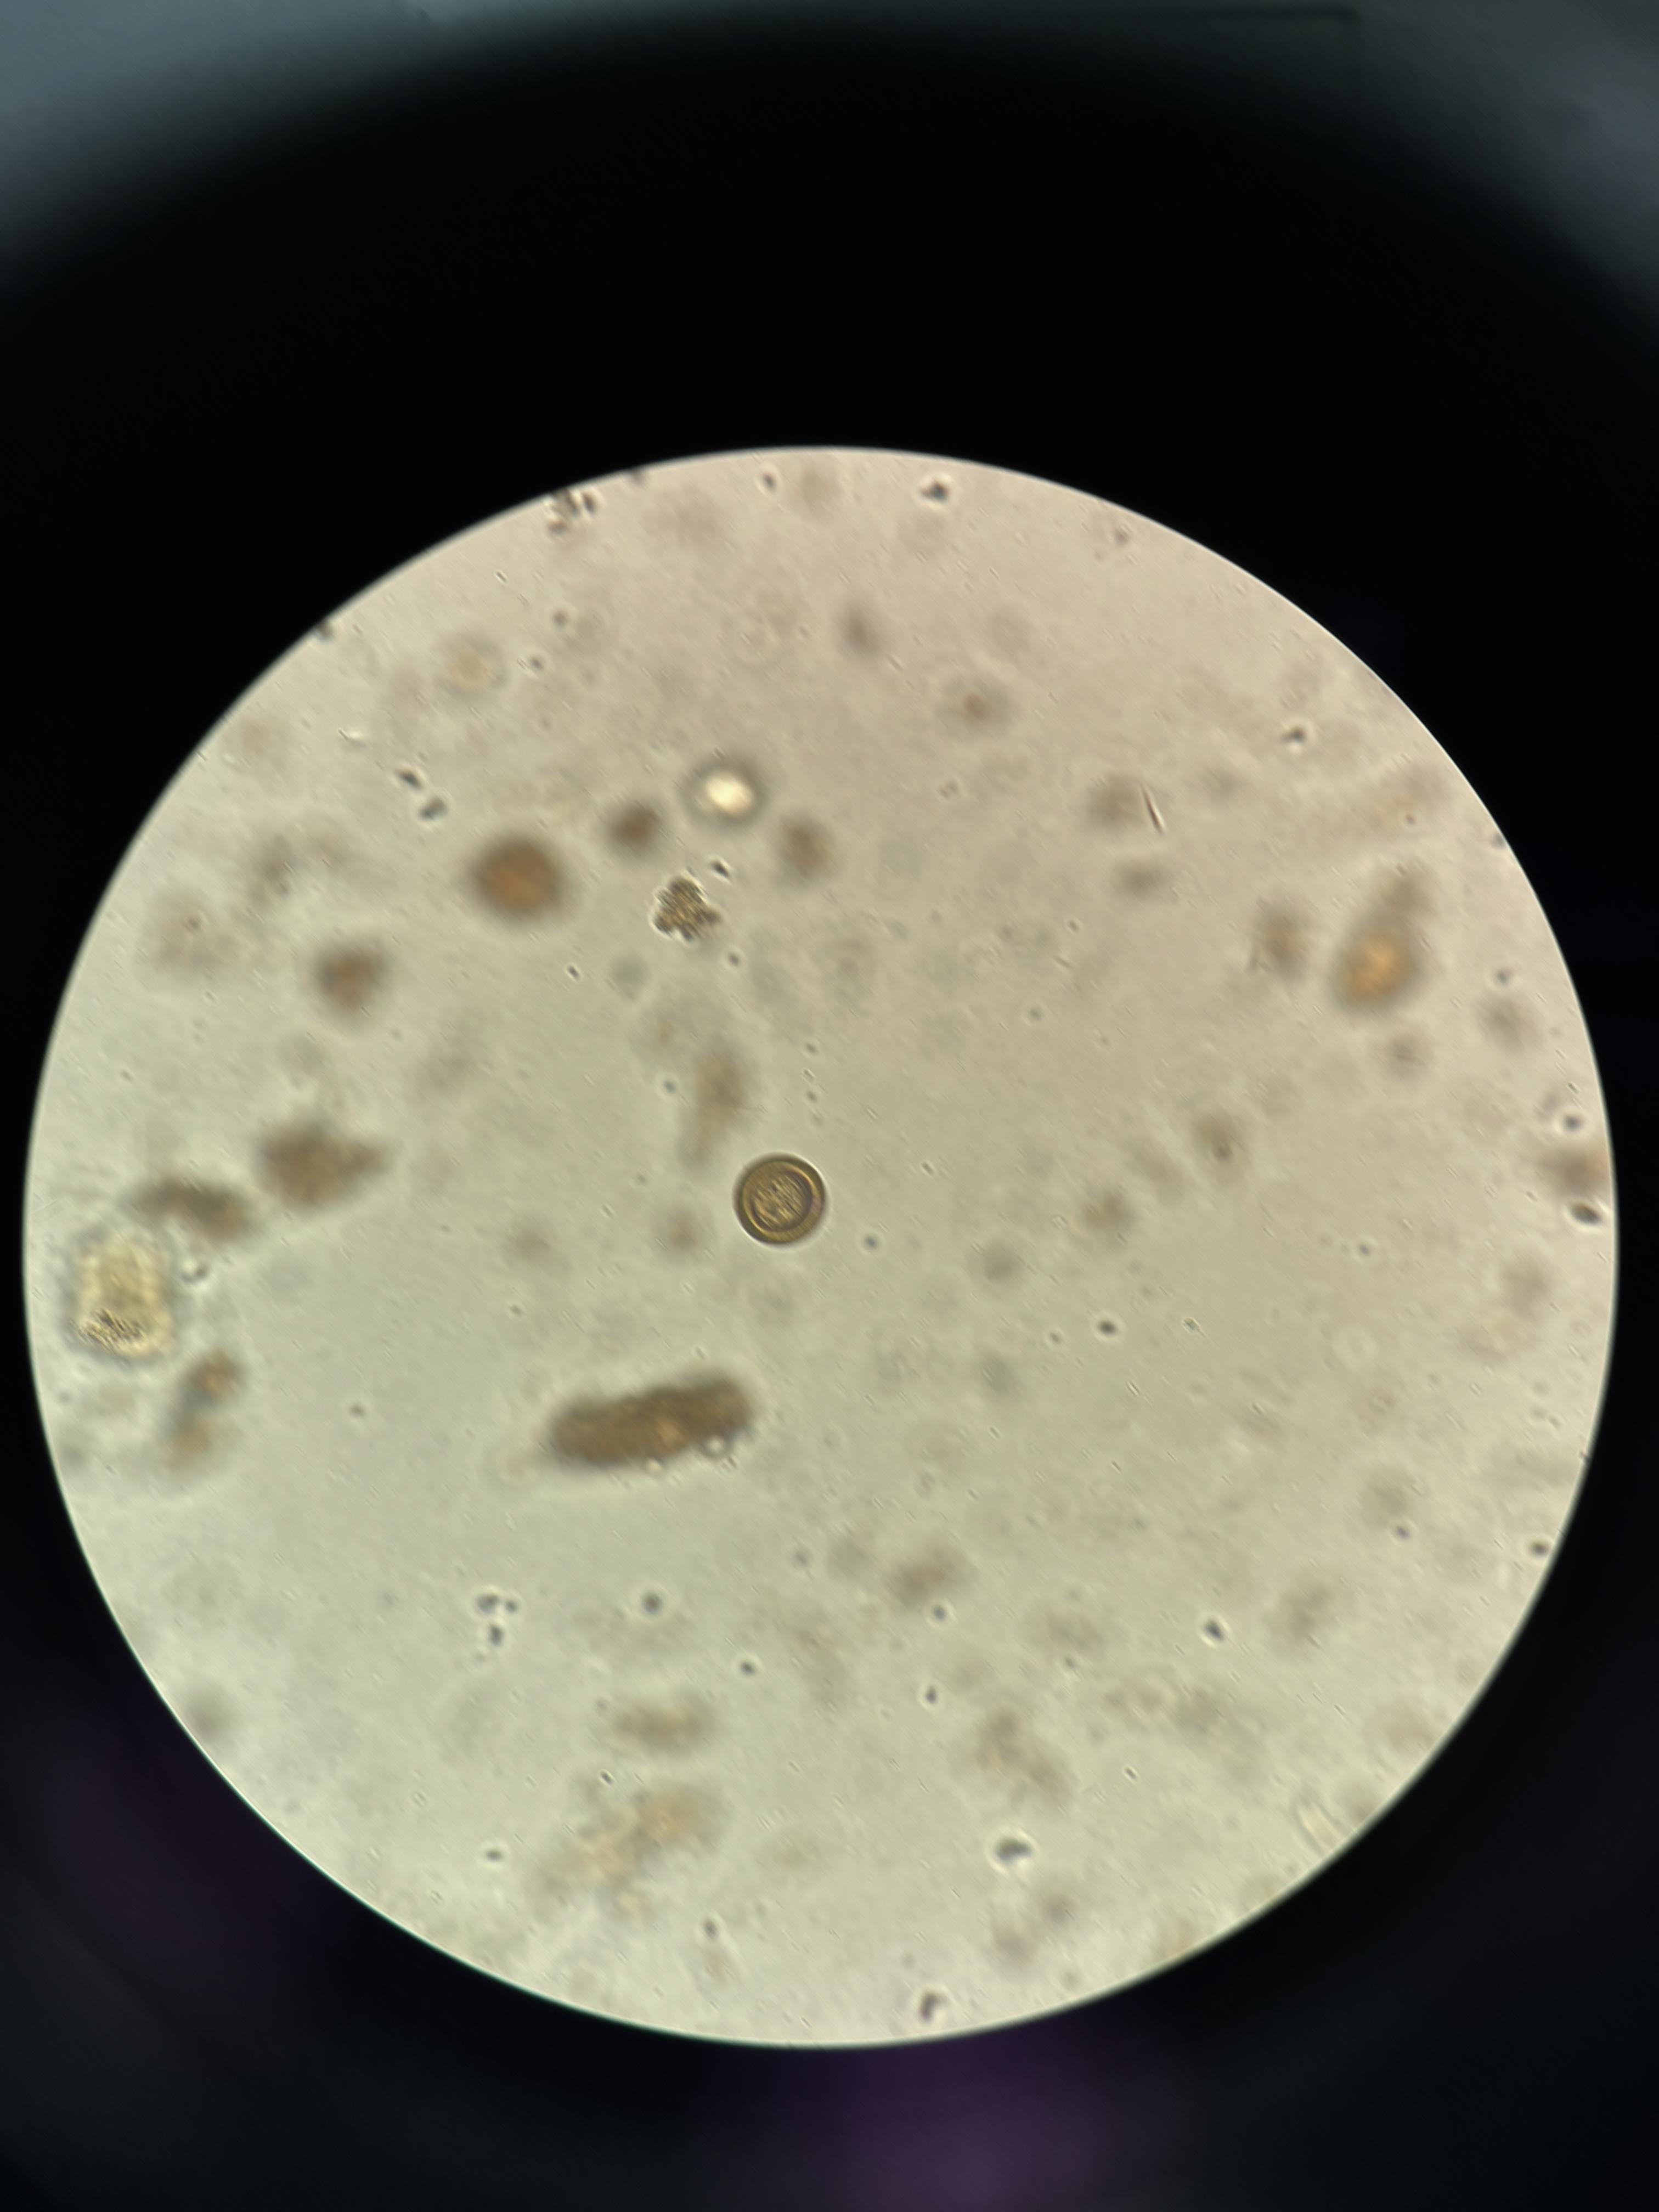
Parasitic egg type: Taenia spp. egg